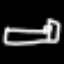
Label: bed